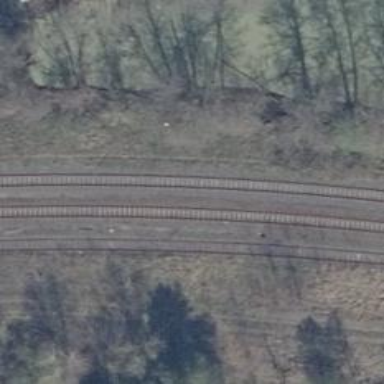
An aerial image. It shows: Abandoned railway.